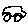
Label: car